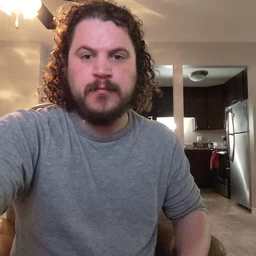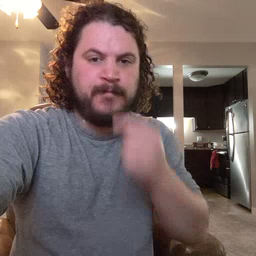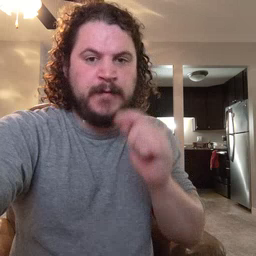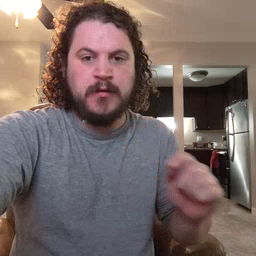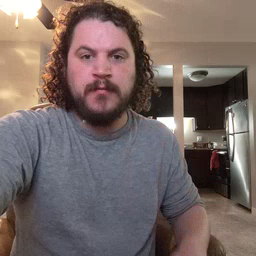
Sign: pencil